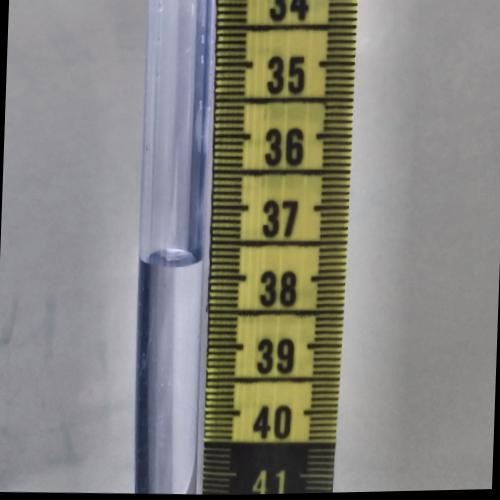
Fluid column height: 37.8 cm